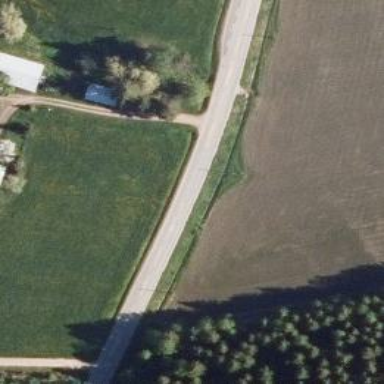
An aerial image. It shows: Asphalt road classified as tertiary.